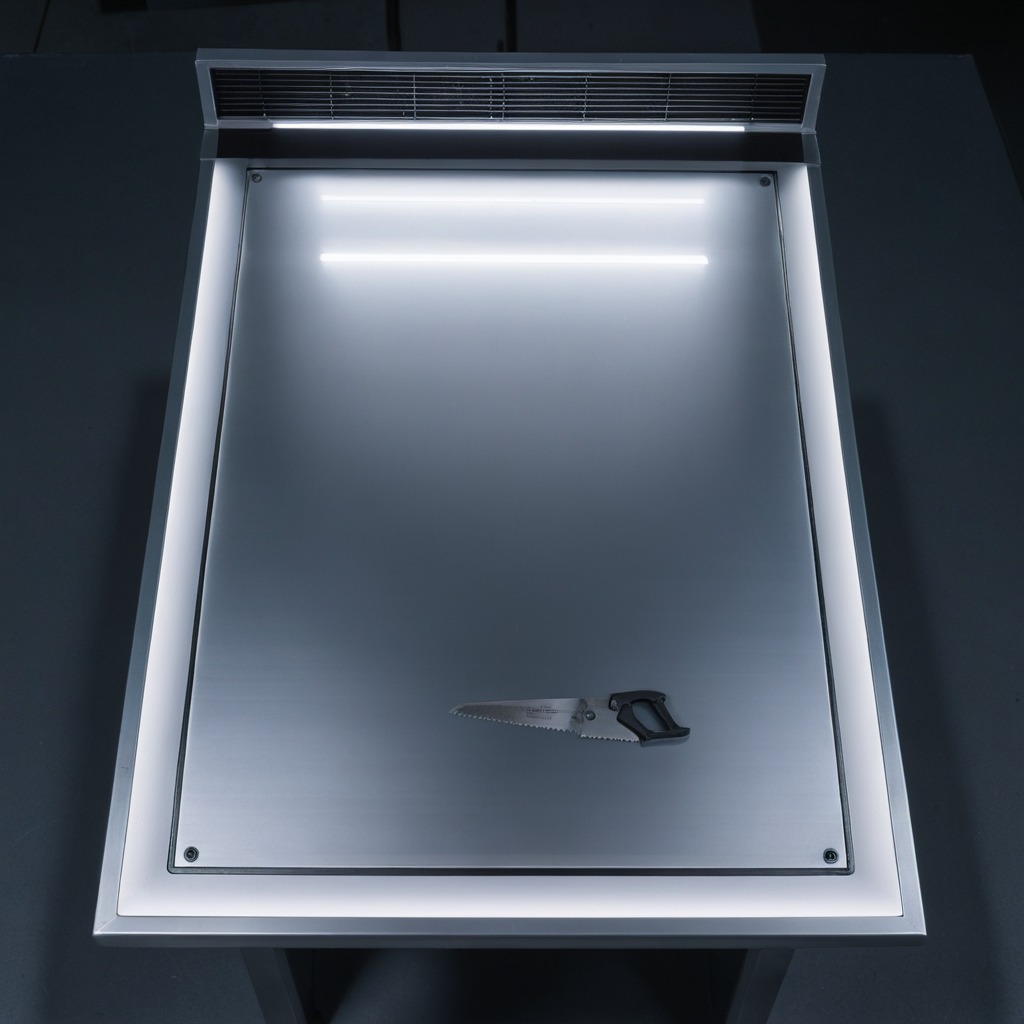
A handheld metal saw is lying on the tabletop.